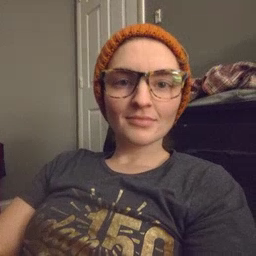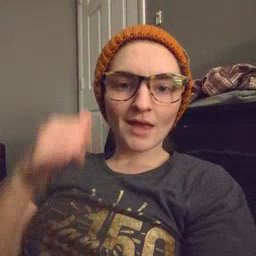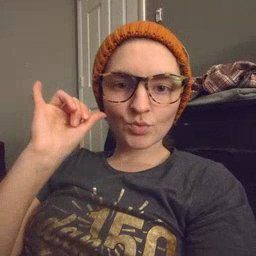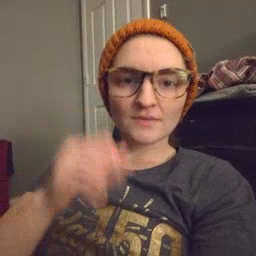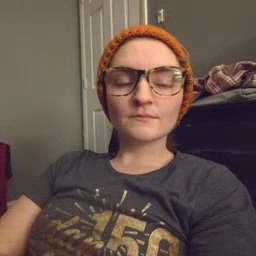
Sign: cow